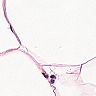
Metastatic tissue present: no